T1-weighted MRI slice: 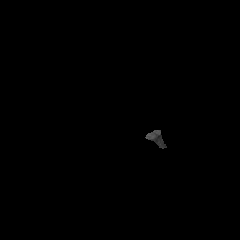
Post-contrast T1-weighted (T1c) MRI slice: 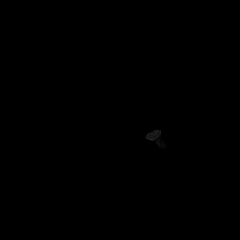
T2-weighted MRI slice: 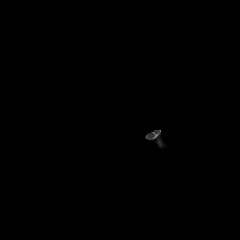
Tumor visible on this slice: no